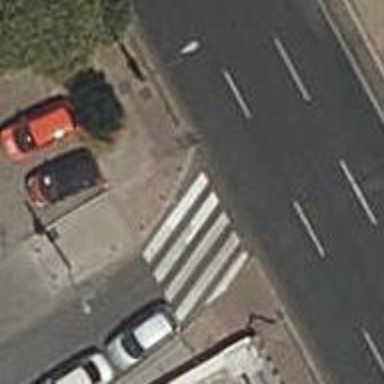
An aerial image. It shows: Zebra crossing on footway.